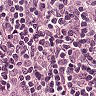
Metastatic tissue present: no